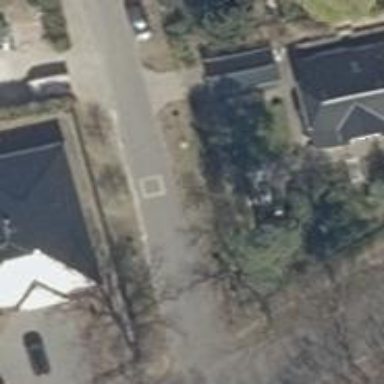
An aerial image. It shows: Table-style traffic calming feature.